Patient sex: F
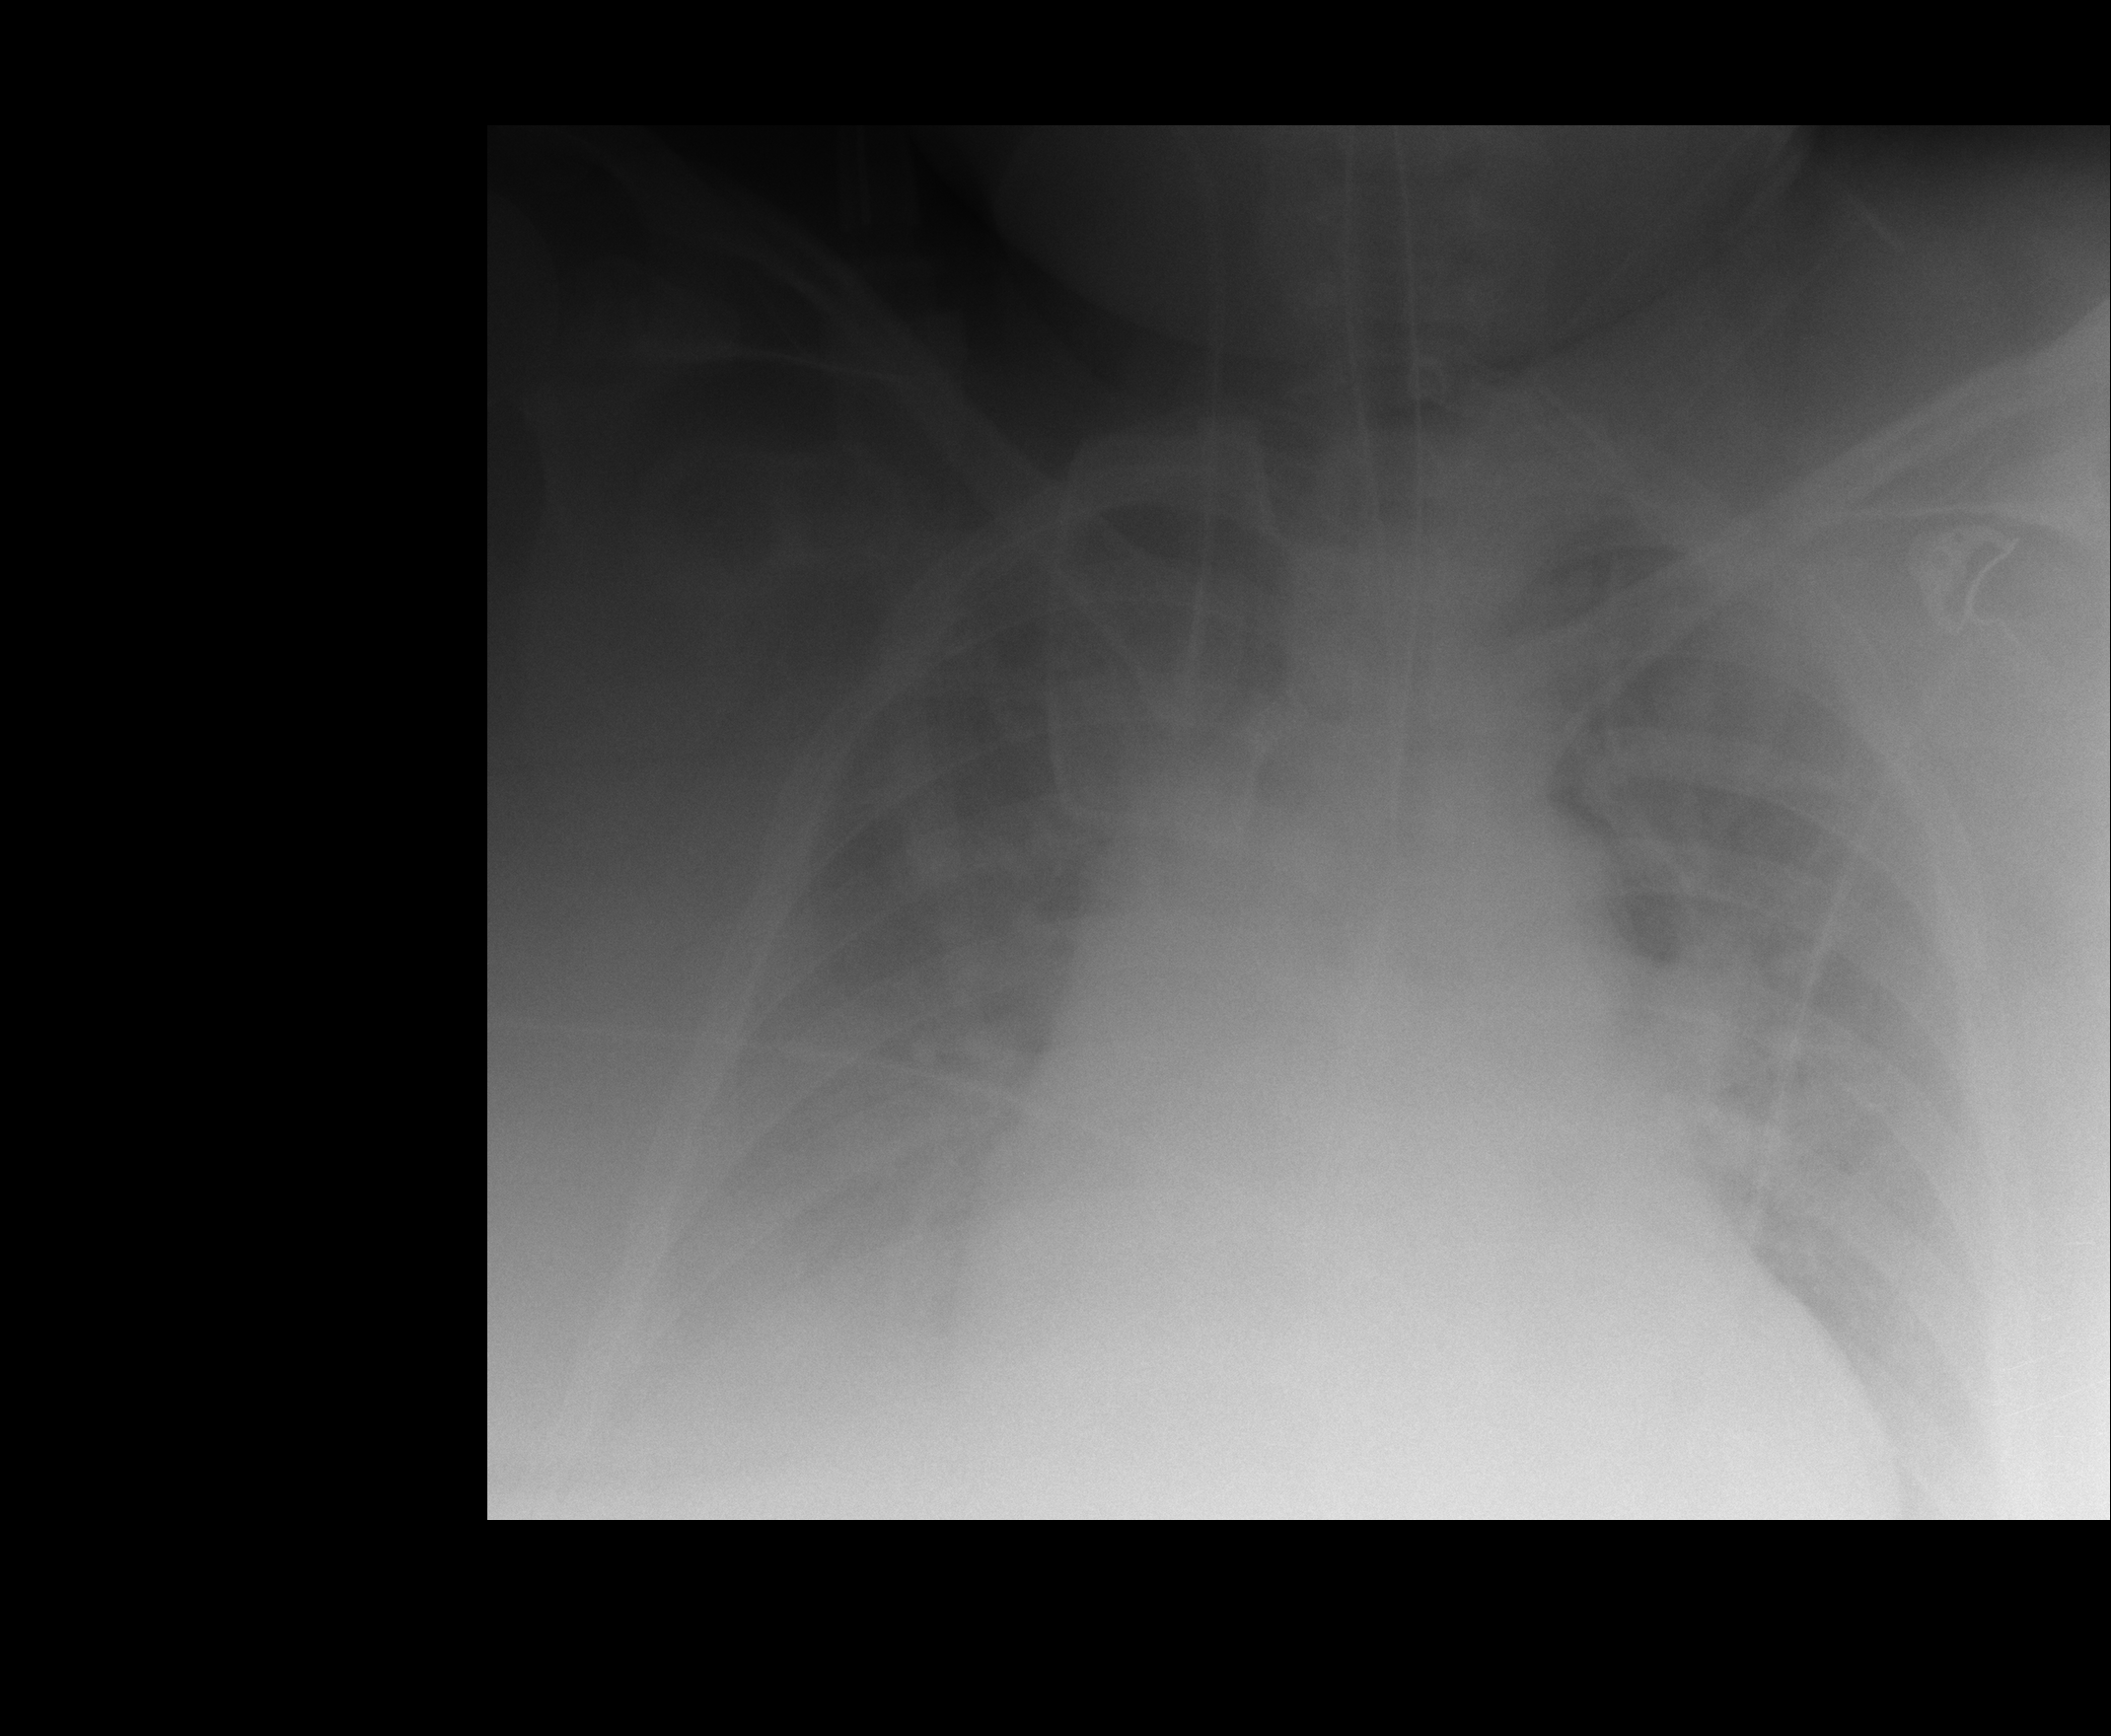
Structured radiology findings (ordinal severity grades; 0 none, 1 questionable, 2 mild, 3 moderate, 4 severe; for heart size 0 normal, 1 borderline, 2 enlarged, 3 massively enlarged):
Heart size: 2
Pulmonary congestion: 2
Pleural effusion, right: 3
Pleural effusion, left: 2
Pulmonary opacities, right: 3
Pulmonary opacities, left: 3
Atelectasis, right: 3
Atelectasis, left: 3